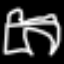
Label: bed